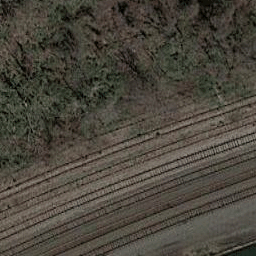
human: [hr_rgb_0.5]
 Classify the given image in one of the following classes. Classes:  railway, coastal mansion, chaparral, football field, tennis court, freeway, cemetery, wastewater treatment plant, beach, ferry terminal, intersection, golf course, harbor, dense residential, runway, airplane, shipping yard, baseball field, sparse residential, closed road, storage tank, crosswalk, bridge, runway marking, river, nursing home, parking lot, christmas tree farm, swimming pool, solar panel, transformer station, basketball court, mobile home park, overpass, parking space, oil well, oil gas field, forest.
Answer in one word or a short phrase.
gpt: railway